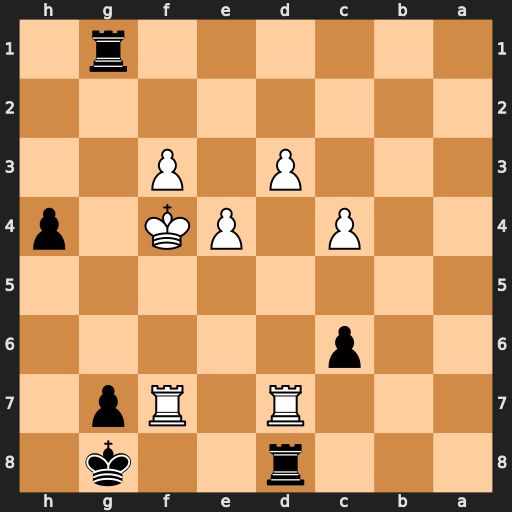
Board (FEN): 3r2k1/3R1Rp1/2p5/8/2P1PK1p/3P1P2/8/6r1
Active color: b
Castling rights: -
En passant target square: -
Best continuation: Rxd7 Rxd7 h3 Rd8+ Kh7